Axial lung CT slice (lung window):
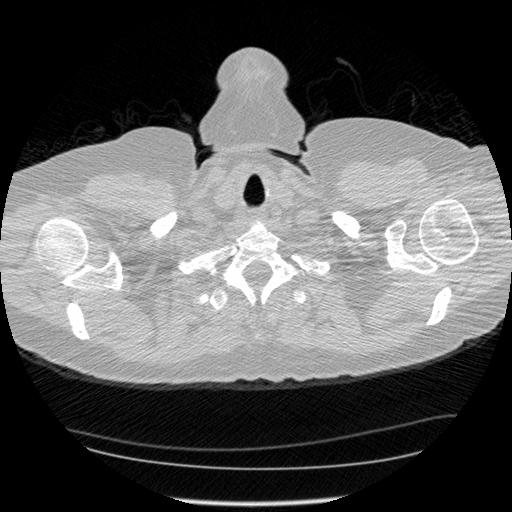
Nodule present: no